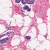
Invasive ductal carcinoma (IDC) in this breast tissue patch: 0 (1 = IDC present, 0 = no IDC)